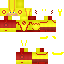
A male human skin with medium skin, wearing brown long hair dressed in a yellow hoodie and red pants, featuring a closed mouth.